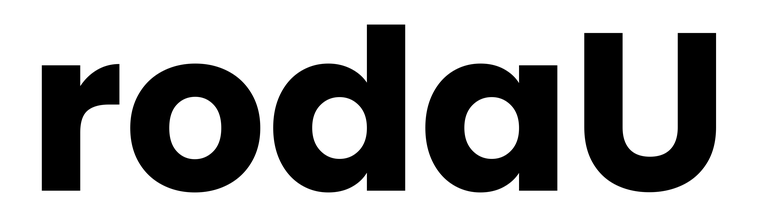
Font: Poppins-Bold